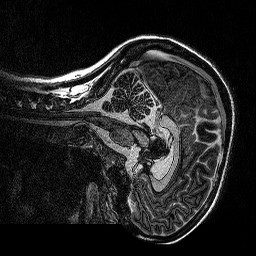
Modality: MP2RAGE
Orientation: sagittal
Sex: female
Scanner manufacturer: siemens
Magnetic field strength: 3 T
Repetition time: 5 s
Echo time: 0.00292 s